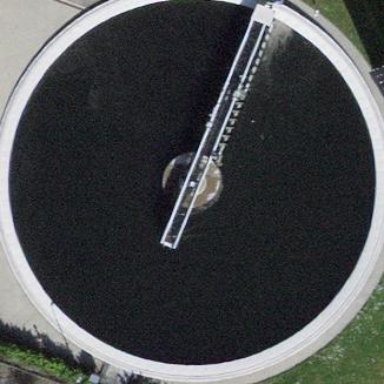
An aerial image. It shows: Sewage reservoir with water.